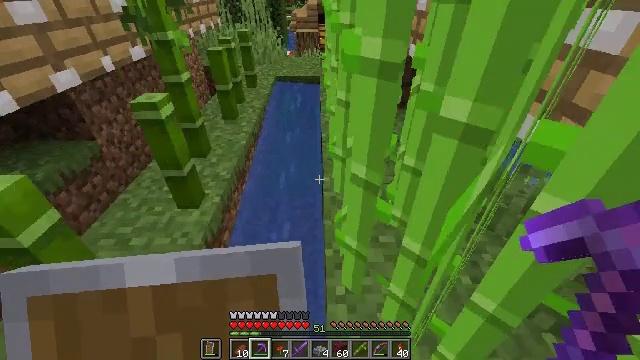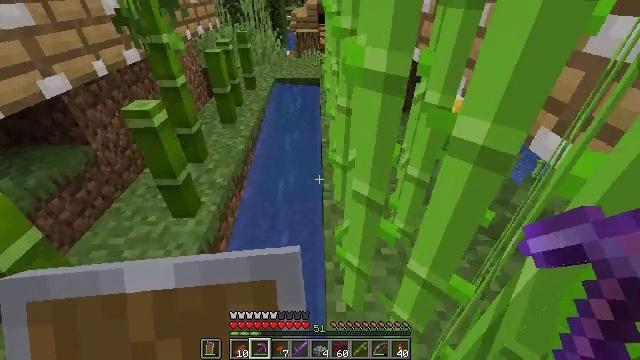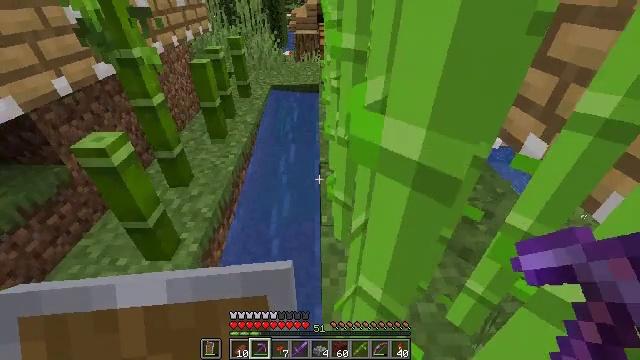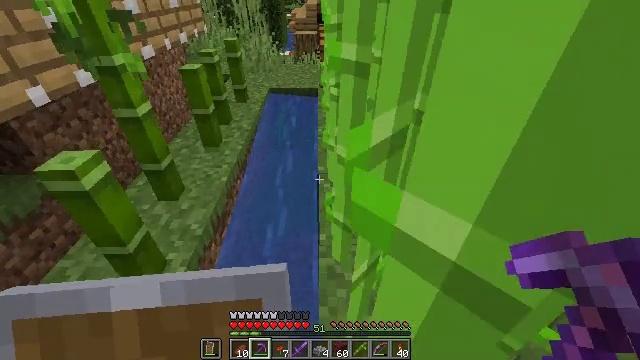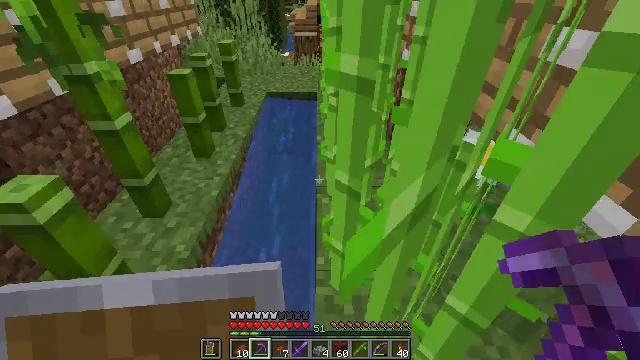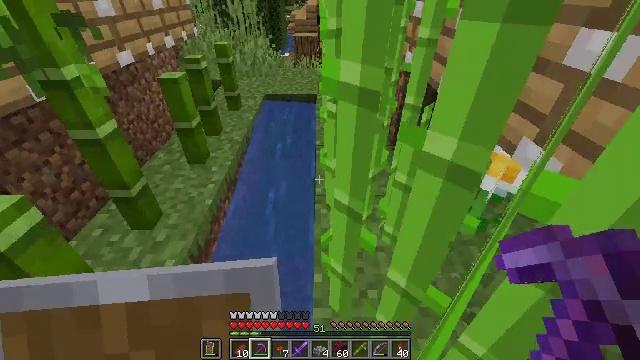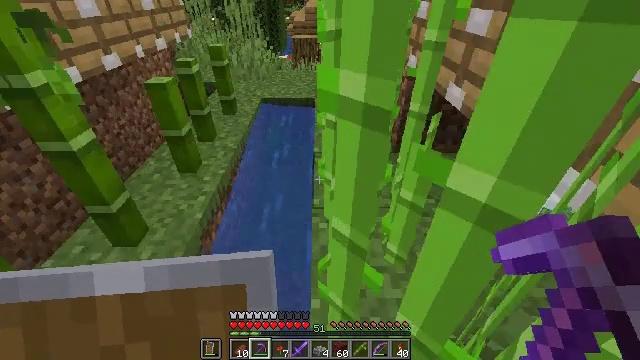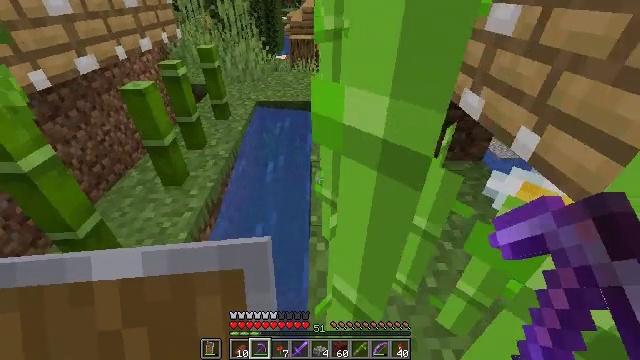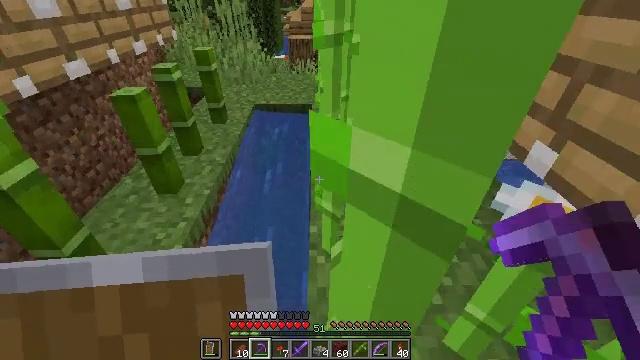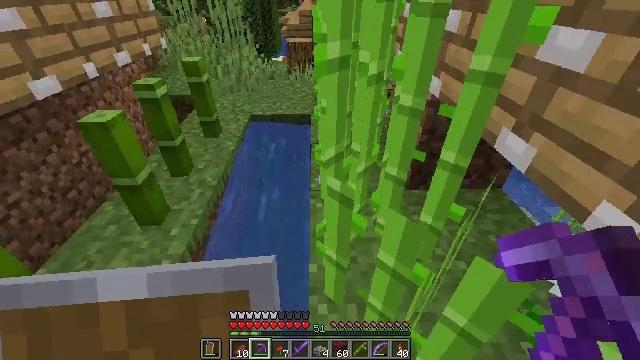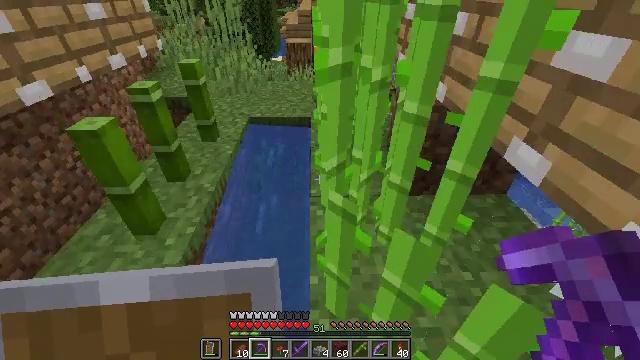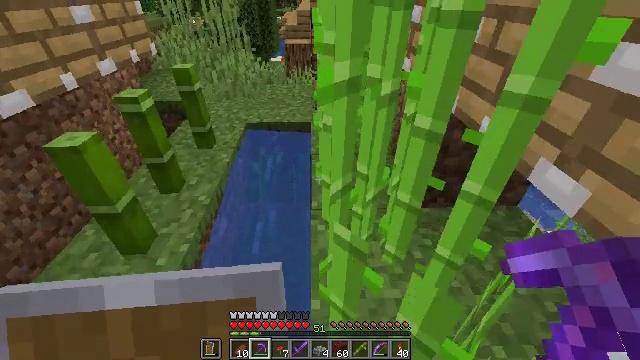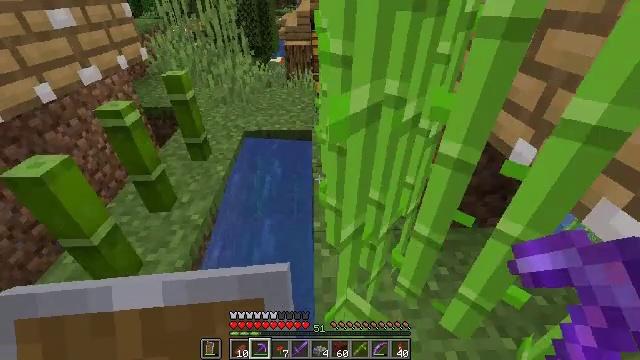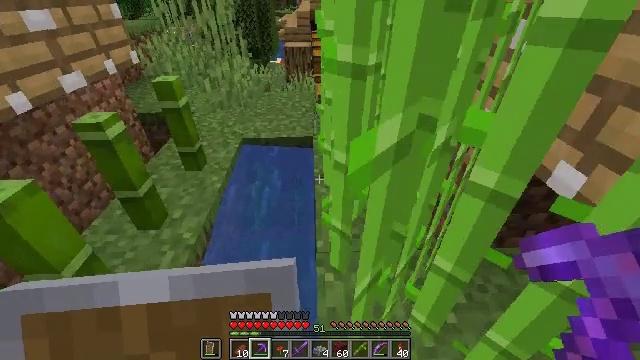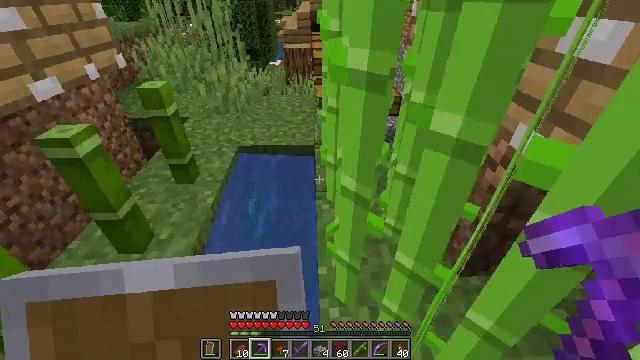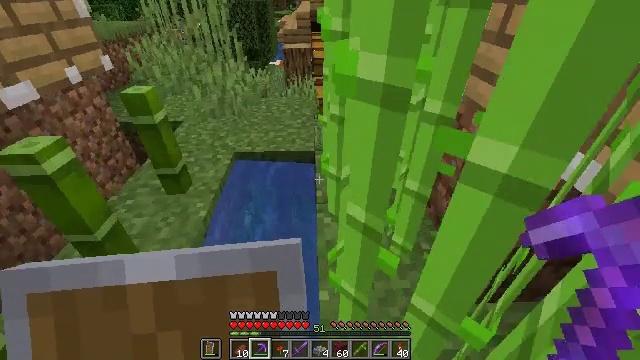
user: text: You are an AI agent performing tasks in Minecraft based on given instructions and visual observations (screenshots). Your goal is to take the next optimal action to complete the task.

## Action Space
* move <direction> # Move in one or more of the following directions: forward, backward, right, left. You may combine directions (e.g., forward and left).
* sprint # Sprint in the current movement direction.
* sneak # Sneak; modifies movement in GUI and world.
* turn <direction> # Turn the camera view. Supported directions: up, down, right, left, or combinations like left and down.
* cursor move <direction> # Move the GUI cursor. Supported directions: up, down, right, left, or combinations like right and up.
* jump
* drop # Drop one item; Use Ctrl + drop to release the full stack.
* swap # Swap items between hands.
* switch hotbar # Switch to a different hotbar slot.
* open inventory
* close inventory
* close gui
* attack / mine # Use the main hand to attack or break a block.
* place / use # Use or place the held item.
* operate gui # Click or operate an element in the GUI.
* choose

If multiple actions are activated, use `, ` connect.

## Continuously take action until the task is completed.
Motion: motion action
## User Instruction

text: Take a gold ingot and turn it into gold nugget.
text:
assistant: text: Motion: move forward
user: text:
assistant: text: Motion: move forward
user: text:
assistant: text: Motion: move forward
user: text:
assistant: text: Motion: move forward
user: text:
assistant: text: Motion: move forward
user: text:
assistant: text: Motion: move forward
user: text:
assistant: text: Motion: move forward
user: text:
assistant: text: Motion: move forward
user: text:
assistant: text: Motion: move forward
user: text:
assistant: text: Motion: move forward
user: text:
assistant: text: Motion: move forward
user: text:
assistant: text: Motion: move forward
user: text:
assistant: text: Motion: move forward
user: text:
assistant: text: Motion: move forward
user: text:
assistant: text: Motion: move forward
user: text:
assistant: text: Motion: move forward
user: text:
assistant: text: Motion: move forward
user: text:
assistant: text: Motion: move forward
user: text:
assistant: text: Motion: move forward
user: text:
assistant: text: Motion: move forward
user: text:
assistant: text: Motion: move forward, turn left and down
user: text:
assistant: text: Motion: move forward, turn left and down
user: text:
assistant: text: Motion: move forward, turn left
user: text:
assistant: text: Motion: move forward and move right, turn left
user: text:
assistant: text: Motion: move forward and move right, turn left
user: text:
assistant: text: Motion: move forward and move right, turn left
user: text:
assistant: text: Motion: move forward and move right, turn left
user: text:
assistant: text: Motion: move forward and move right, turn left
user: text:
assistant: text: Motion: move forward and move right, turn left
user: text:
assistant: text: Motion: move forward and move right, turn left